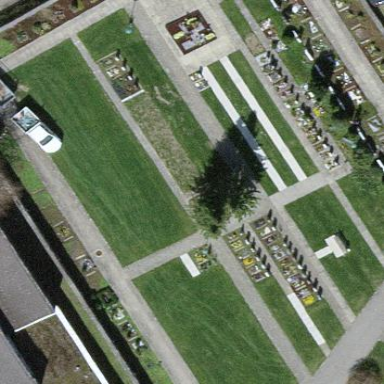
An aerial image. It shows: Cemetery.